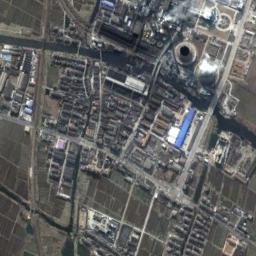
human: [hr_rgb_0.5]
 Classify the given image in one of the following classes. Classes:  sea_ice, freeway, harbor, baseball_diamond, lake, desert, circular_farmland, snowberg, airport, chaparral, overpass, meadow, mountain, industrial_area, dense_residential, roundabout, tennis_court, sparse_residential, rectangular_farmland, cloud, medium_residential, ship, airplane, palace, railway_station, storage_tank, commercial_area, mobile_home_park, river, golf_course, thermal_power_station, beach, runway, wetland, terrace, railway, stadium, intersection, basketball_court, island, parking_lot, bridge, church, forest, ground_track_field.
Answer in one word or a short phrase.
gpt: thermal_power_station